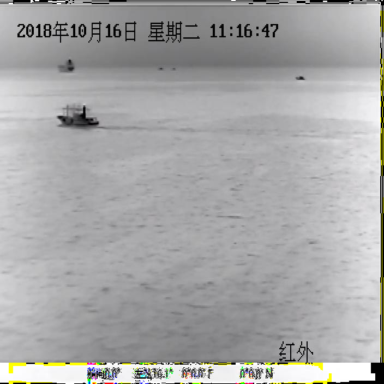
There are three objects shown in the infrared image, including a bulk_carrier, a liner, and a canoe.